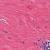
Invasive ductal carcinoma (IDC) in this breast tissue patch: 0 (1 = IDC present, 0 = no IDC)